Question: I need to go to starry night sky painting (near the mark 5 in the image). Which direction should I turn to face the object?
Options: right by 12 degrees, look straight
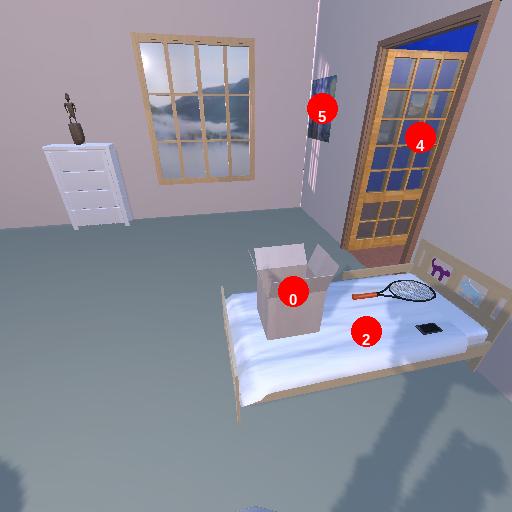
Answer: right by 12 degrees